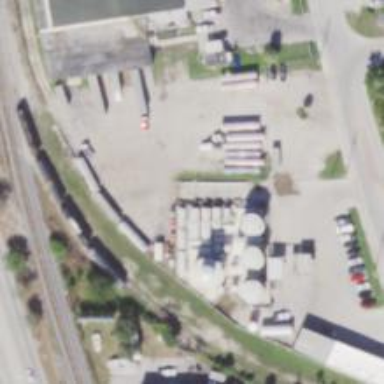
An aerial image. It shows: Storage tank with man-made structure.